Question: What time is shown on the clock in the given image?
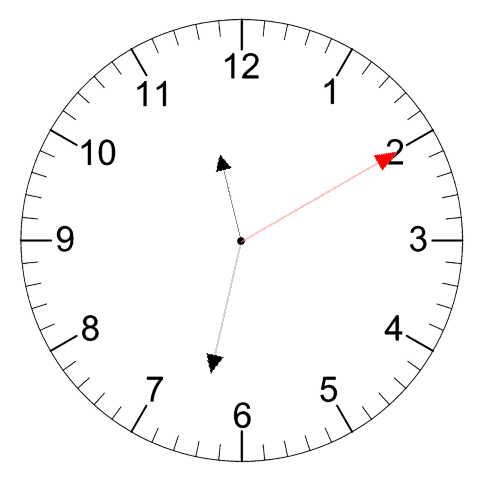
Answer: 11:32:10